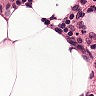
Metastatic tissue present: no